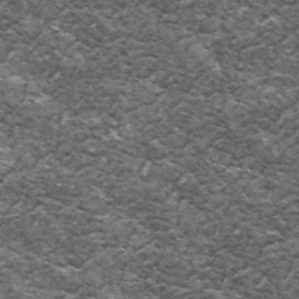
Label: frost